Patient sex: F
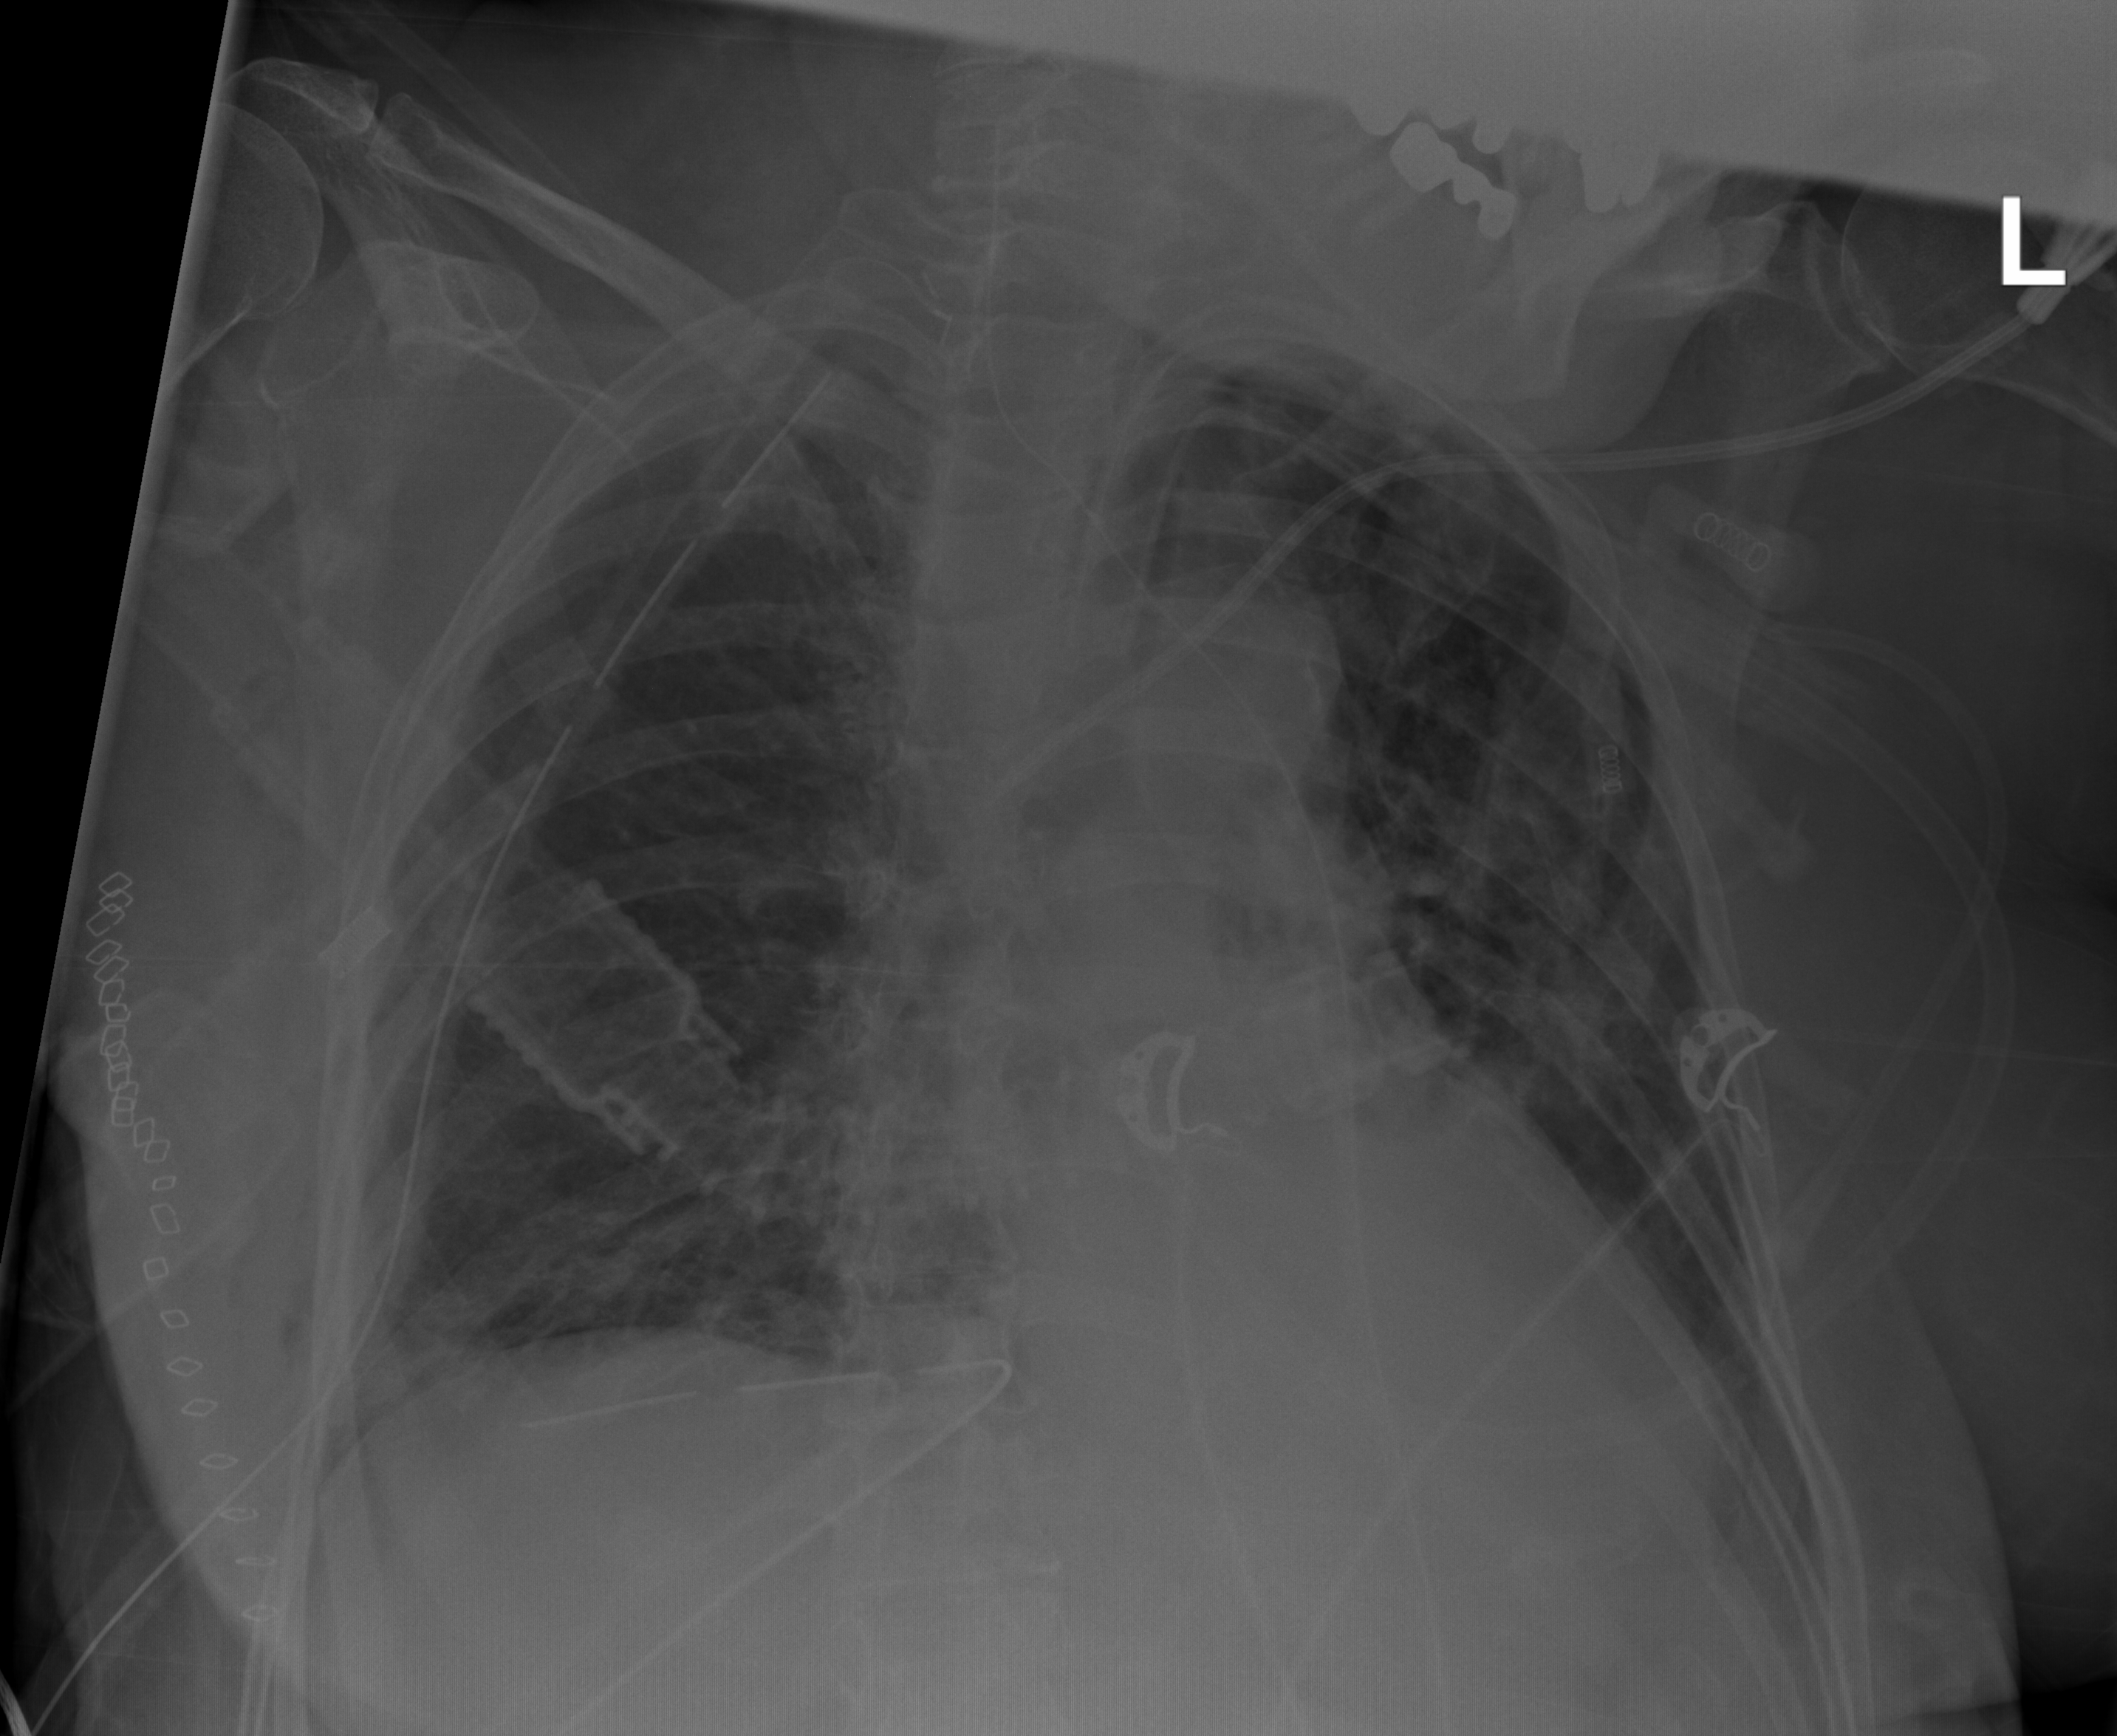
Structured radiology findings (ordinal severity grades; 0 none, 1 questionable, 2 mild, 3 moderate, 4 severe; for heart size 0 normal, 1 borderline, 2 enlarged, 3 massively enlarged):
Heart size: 0
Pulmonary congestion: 0
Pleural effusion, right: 2
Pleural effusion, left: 2
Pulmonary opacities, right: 2
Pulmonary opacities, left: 3
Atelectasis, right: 2
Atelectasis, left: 3